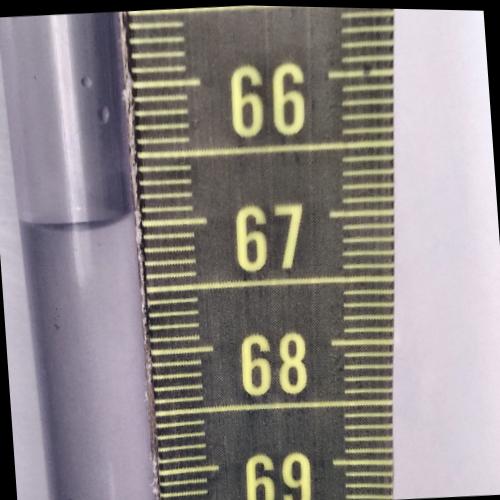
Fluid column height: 66.9 cm